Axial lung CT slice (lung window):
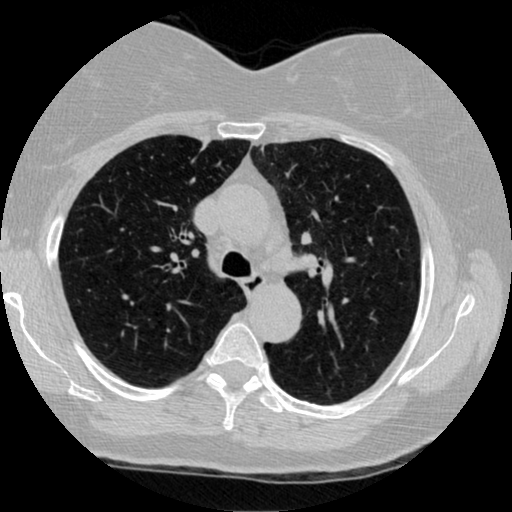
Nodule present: no